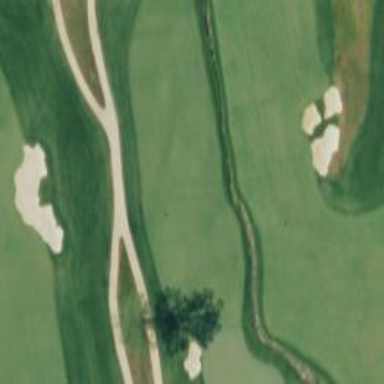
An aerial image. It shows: Scenic golf fairway.